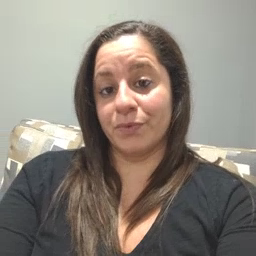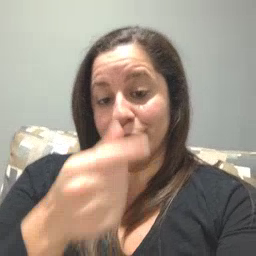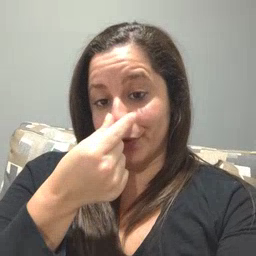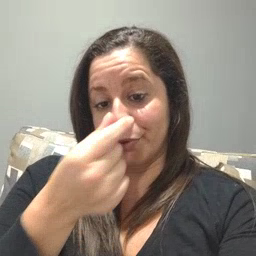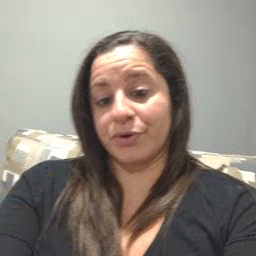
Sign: potty